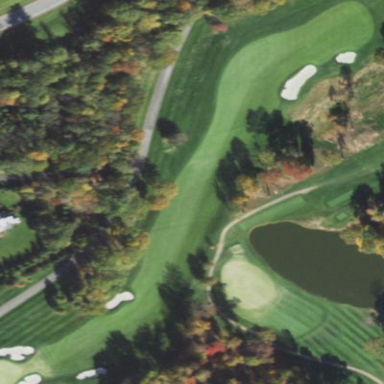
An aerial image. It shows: Grassy area designated as golf fairway.